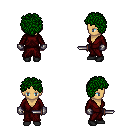
a pixel art fantasy rpg character, female body template, human, tanned skin, red robe, red pants, green curly afro hairstyle, metal gloves, black shoes, dagger, four views (front, back, left, right), 2x2 character sprite sheet, small pixel art, hard edges, no anti-aliasing